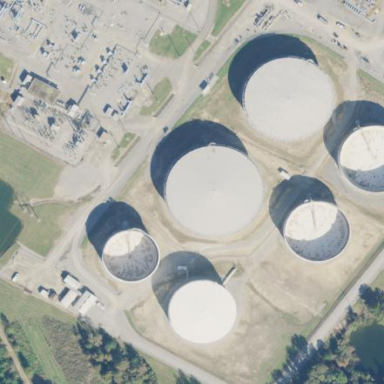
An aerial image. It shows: Storage tank which is man-made and housed in building.